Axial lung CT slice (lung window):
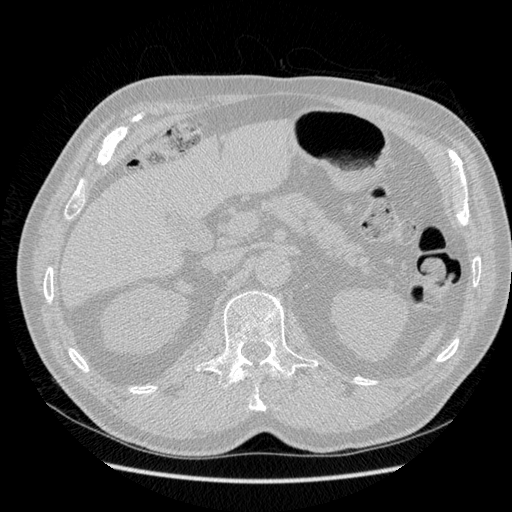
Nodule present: no